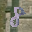
Label: 8